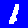
Digit: 1